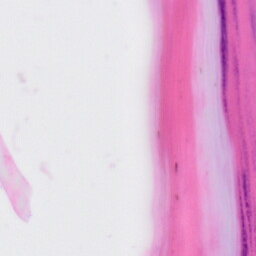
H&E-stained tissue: Skin